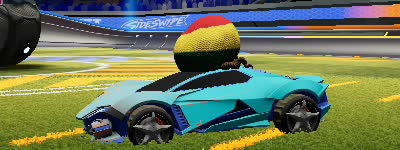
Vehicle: werewolf